Field crop: tomato
Growth stage: 2
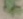
Species: solanum